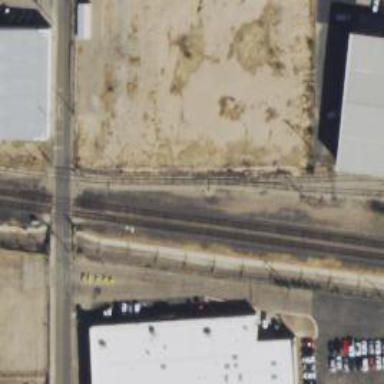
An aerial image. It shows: Railway spur service.